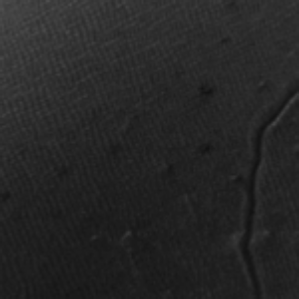
Label: frost